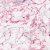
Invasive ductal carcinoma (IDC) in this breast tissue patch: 0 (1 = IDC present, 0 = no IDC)